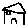
Label: house